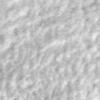
Label: no_change